Question: I have installed CRM 2011 server. when i try to add a second organization to the CRM server through CRM Deployment Manager it gives a warning message "To Create a new Organization, the wizard must remove the current organization ''. after the wizard completes you will no longer have access to this organization."

couldn't find anything useful through google also. please let me know if anyone has an insight.
Thanks
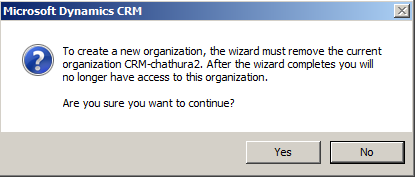
Answer: This is because the license key used is for workgroup server which limits you to 1 organisation and 5 users. To fix this change the license key to a server edition.
See this for server editions: <URL>